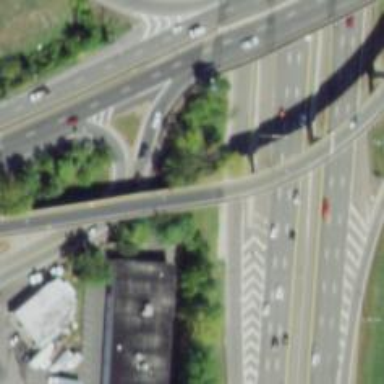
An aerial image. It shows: Trunk link highway.